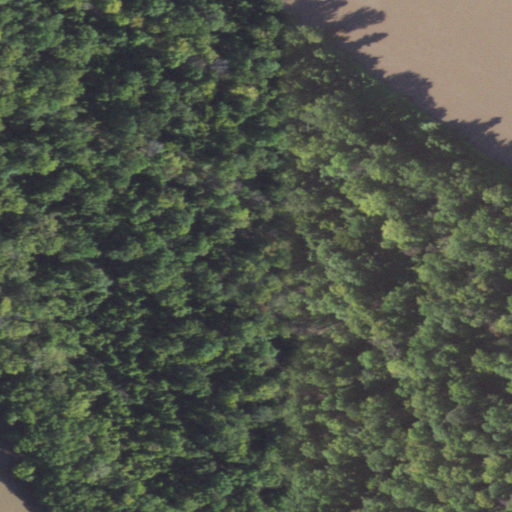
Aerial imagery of island in Illinois named Carroll Island containing woody wetlands, open water, deciduous forest, and herbaceous wetlands